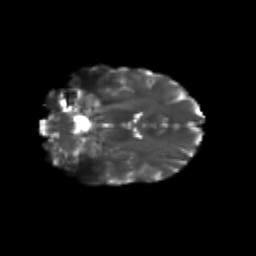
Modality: T2w
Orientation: coronal
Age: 27
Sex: female
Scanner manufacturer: siemens
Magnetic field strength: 3 T
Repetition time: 3.5 s
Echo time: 0.113 s